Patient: sex F, age 58
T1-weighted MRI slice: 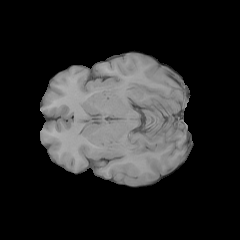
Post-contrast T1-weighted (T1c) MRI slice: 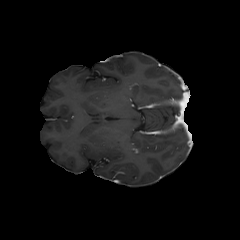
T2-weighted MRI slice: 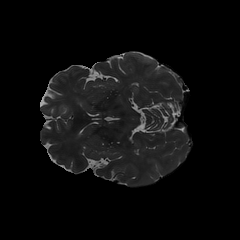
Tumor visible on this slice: no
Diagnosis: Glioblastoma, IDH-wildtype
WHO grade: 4